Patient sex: M
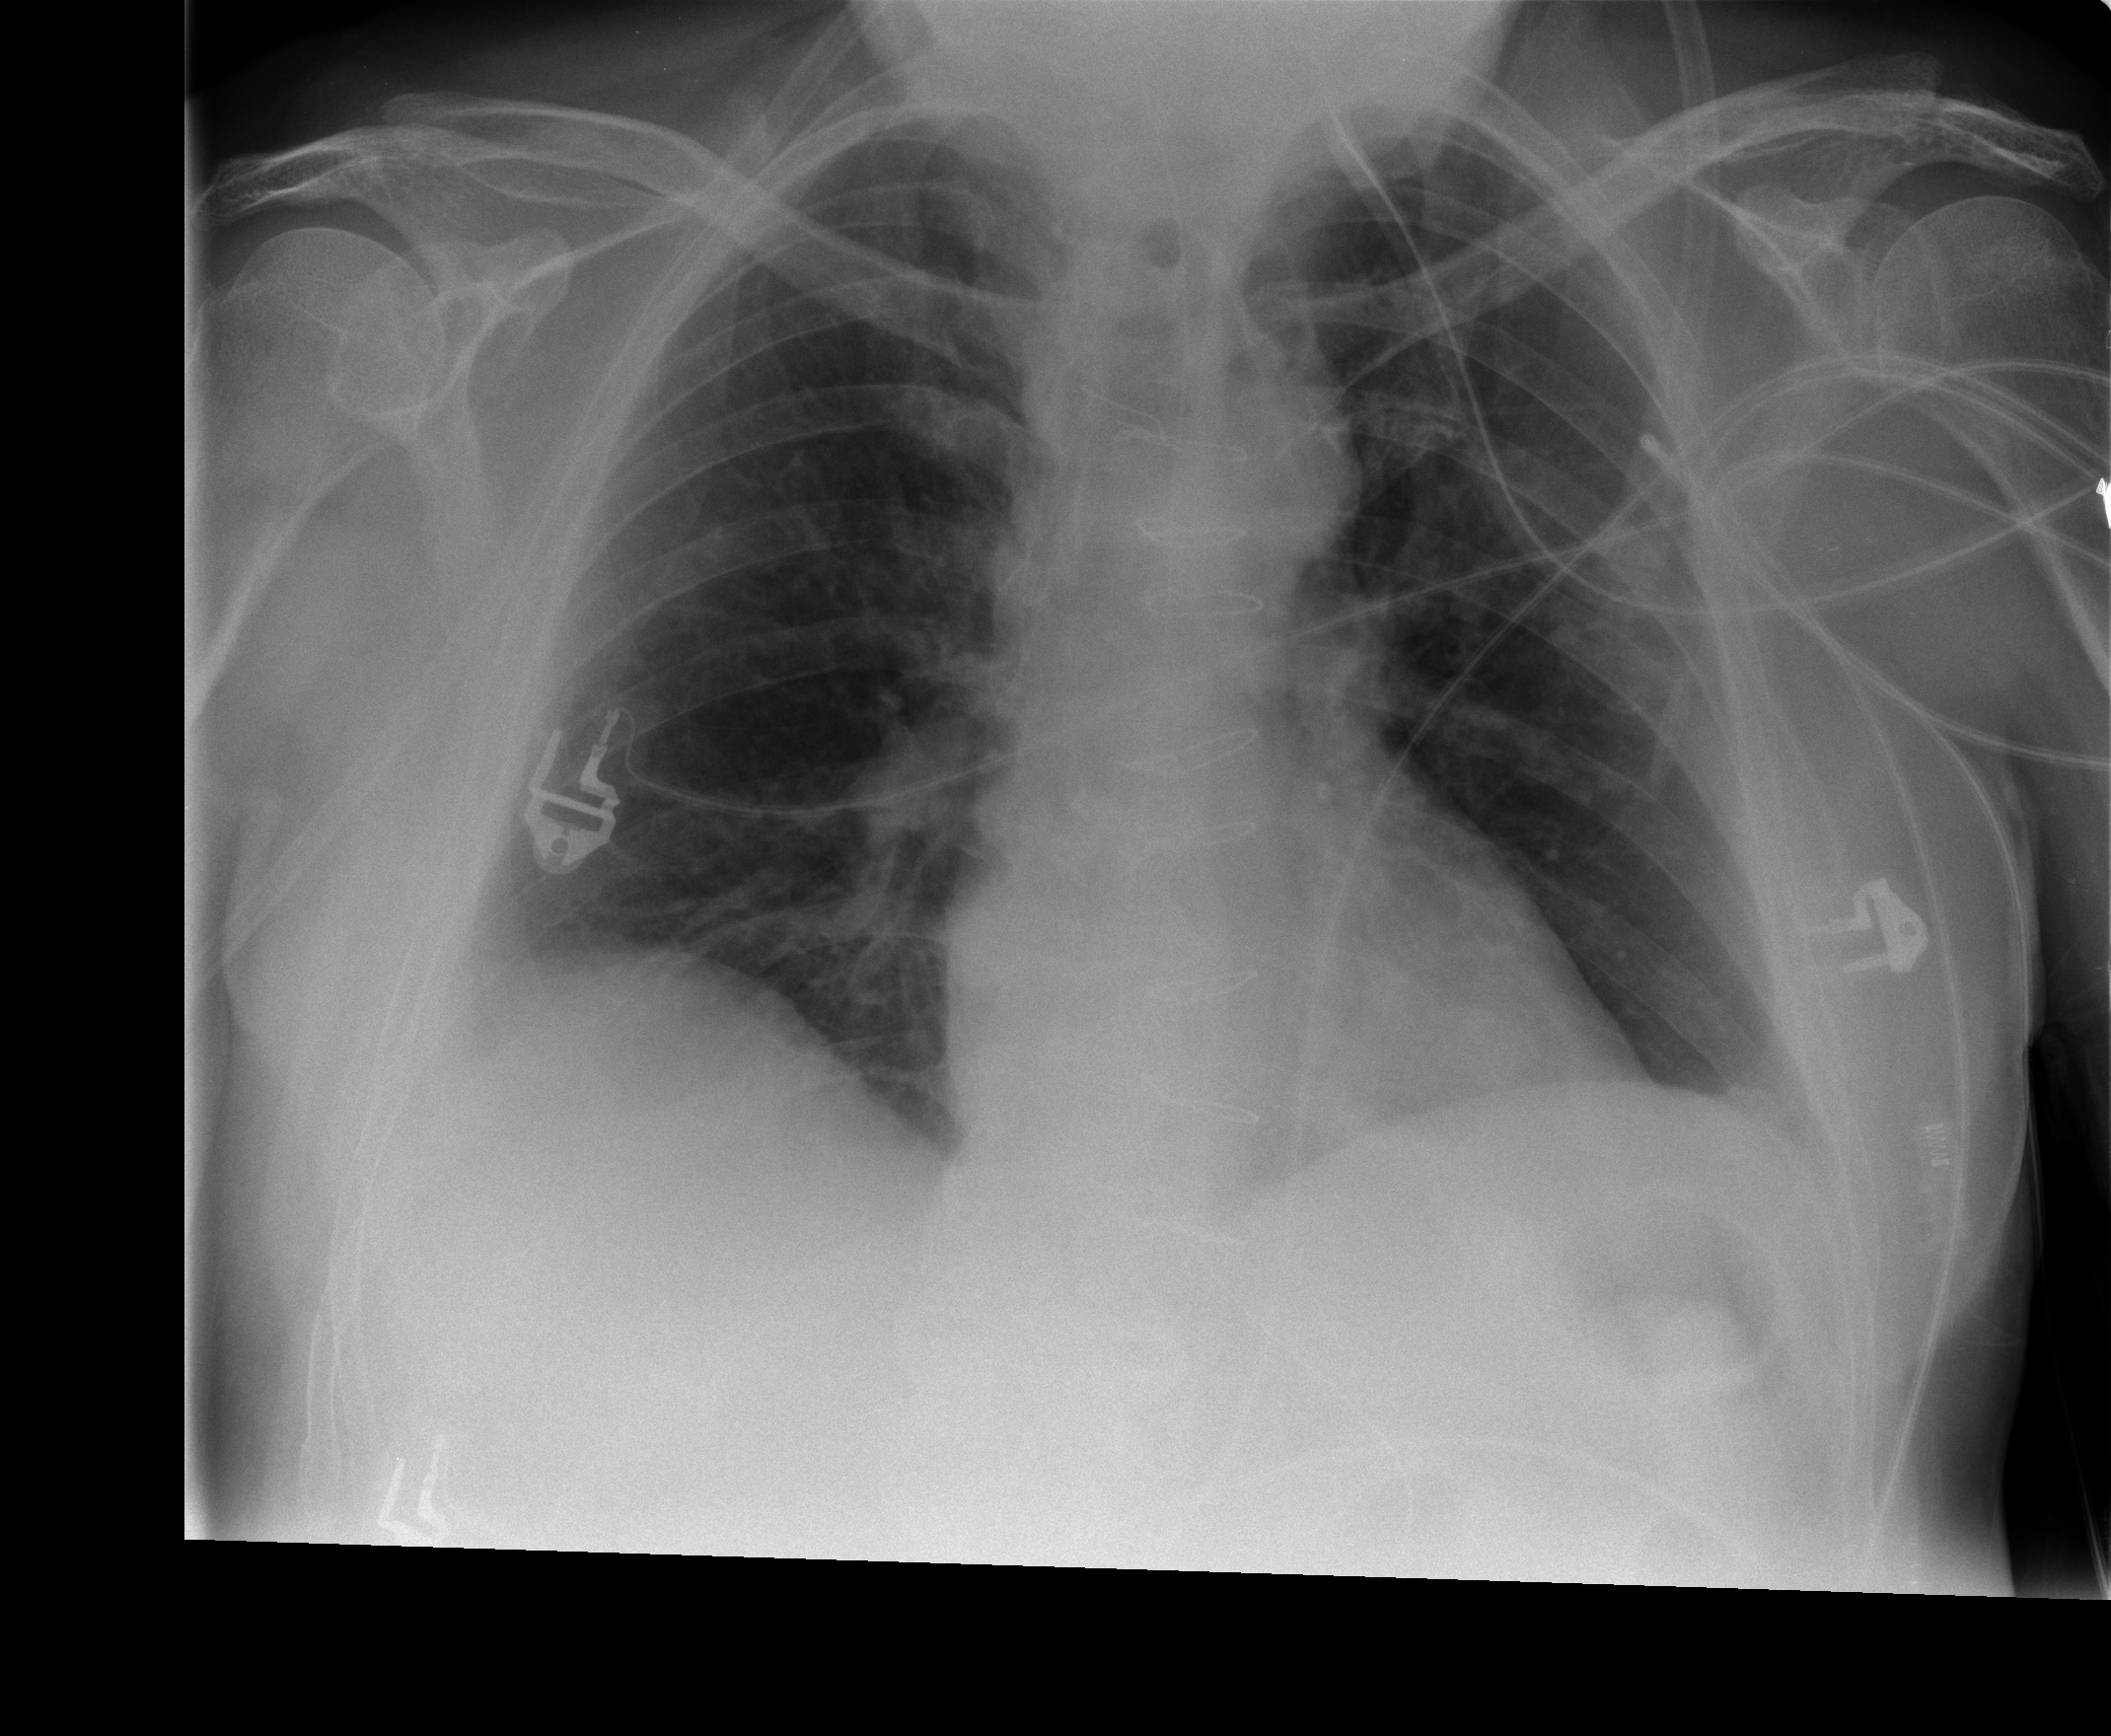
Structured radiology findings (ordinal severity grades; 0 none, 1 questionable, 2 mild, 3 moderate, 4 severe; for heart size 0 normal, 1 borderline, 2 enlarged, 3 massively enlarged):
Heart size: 0
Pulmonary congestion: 0
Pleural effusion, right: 1
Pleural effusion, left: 0
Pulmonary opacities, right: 0
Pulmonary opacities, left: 0
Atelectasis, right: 1
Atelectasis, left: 0